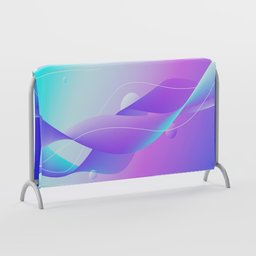
Label: furniture